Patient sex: M
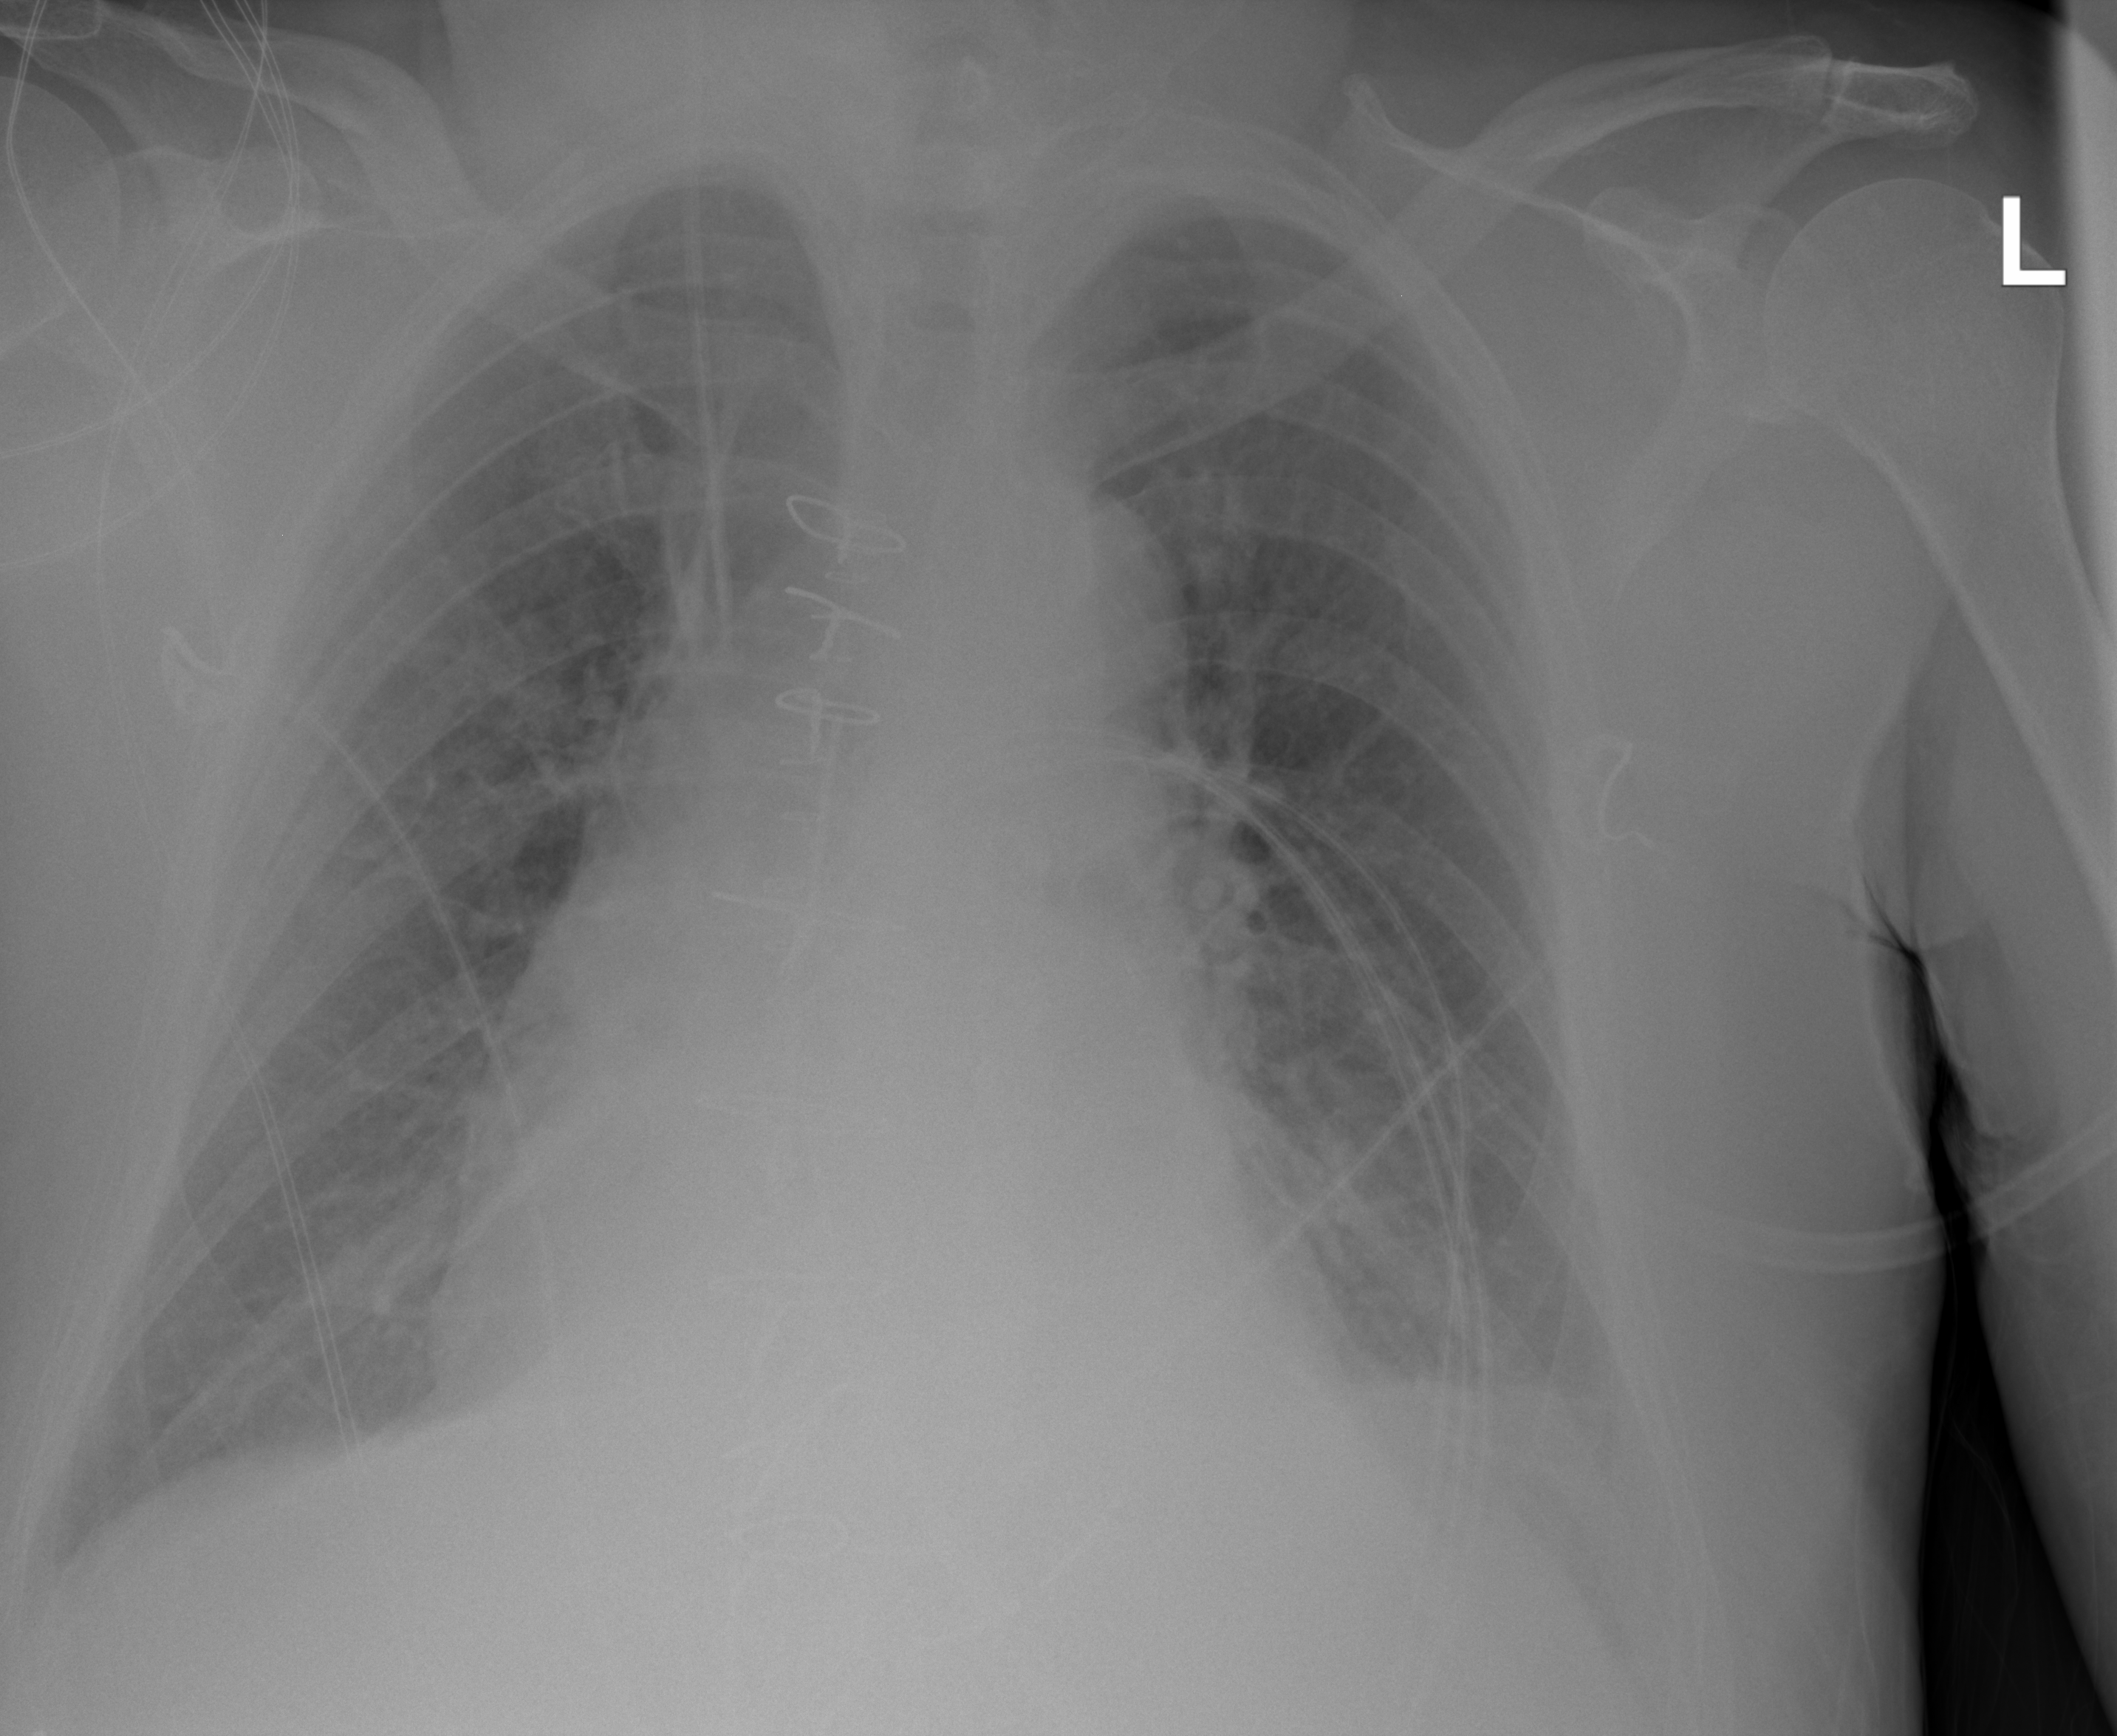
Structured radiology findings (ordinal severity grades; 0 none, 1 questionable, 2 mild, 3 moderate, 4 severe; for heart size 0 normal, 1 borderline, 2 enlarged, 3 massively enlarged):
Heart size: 2
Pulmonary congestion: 2
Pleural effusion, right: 0
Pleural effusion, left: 2
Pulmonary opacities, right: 0
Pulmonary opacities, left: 0
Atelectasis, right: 2
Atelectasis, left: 2